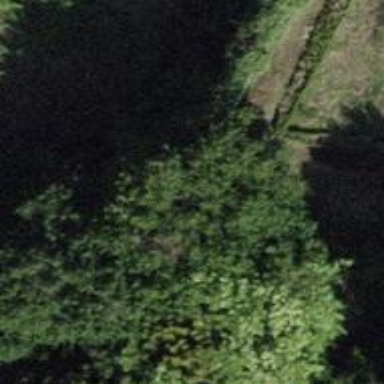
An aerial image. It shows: Retaining wall.